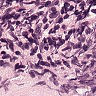
Metastatic tissue present: no